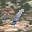
Label: 1